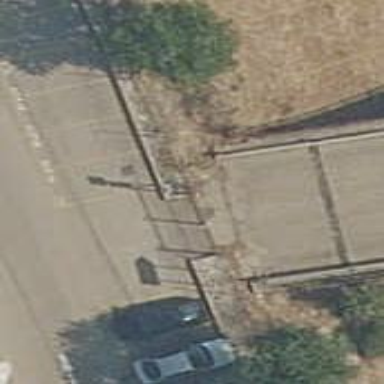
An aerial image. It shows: Gate.